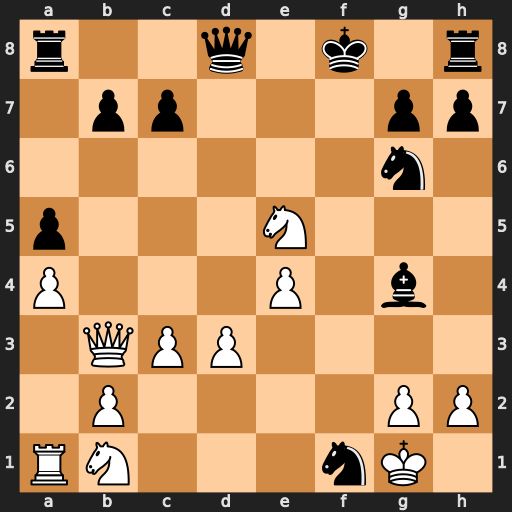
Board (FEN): r2q1k1r/1pp3pp/6n1/p3N3/P3P1b1/1QPP4/1P4PP/RN3nK1
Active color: w
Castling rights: -
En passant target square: -
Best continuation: Qf7#